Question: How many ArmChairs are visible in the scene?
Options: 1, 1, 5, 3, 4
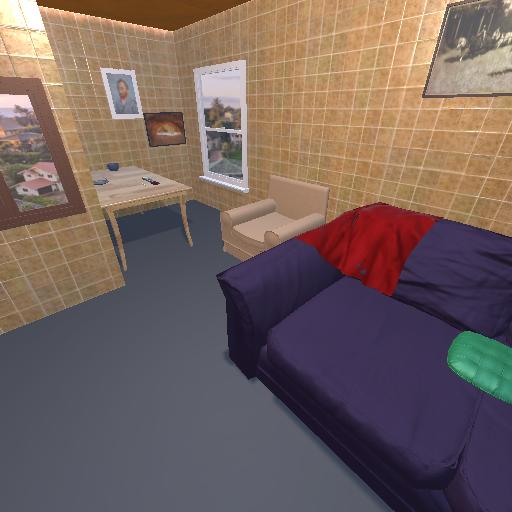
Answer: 1